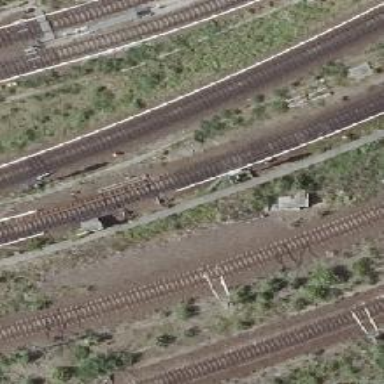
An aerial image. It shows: Switch on the railway with inner curved right turnout side.